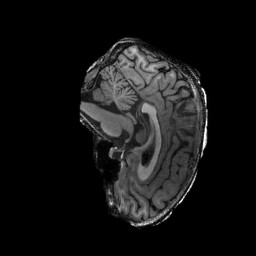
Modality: T1w
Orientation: sagittal
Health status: ill
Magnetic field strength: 3 T